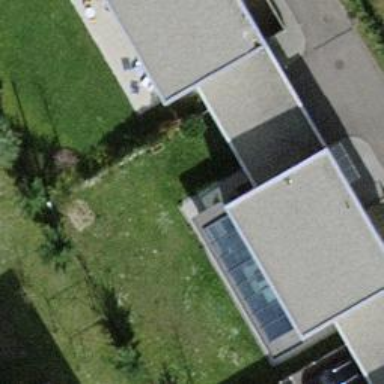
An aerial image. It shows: View of roof of building.